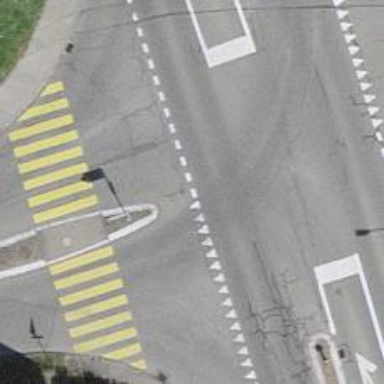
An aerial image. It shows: Road with "give way" sign.